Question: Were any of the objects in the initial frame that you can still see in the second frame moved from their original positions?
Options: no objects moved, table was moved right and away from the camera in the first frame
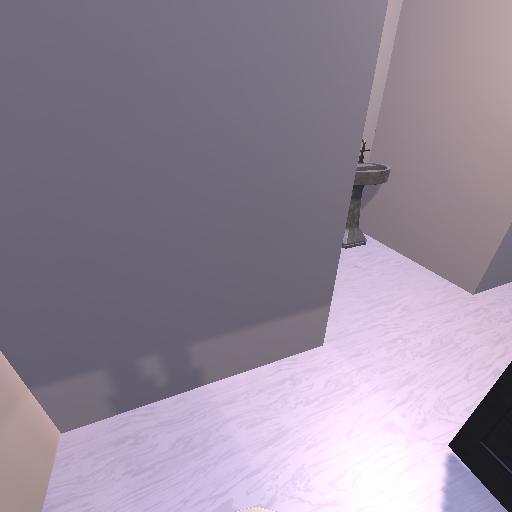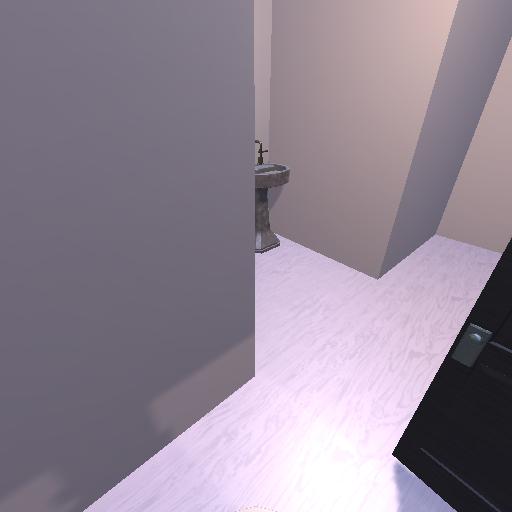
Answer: no objects moved